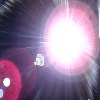
Label: sunburn